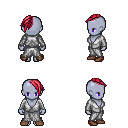
a pixel art fantasy rpg character, female body template, dark elf, purple skin, white robe, teal pants, ruby red long mohawk hairstyle, brown shoes, four views (front, back, left, right), 2x2 character sprite sheet, small pixel art, hard edges, no anti-aliasing